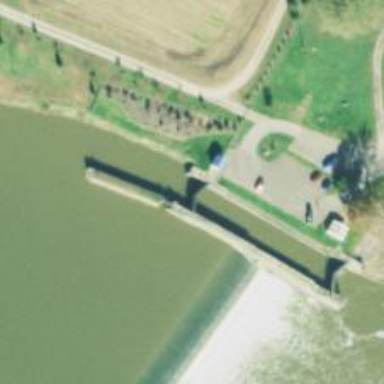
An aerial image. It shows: Lock gate along waterway.